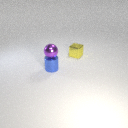
small purple metal sphere above small blue metal cylinder